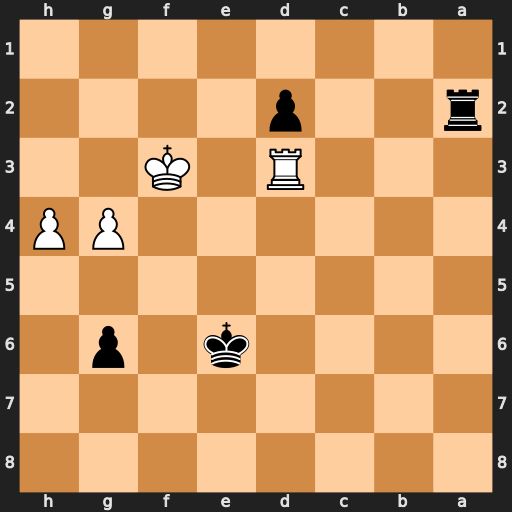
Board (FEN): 8/8/4k1p1/8/6PP/3R1K2/r2p4/8
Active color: b
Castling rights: -
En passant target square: -
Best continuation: Ra3 Rxa3 d1=Q+